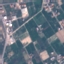
Land use / land cover: PermanentCrop